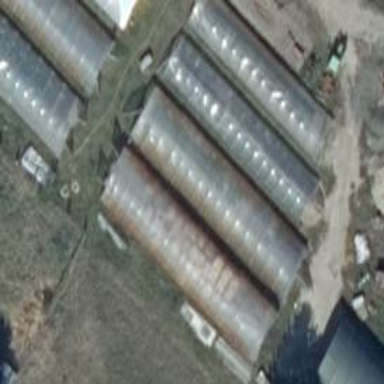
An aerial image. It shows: Greenhouse with round roof along its orientation.